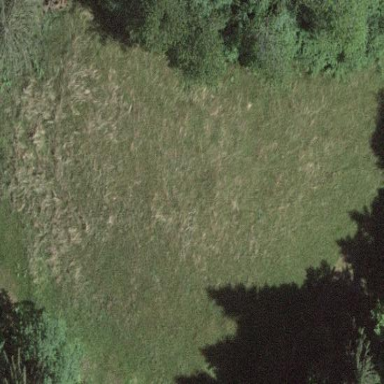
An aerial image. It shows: Beautiful meadow.